Question: I have four 5x5 matrices that I want to compare to one "original"-matrix. I calculated the error of each matrix which results in a new 5x5 matrix that has the percentage error for each entry.
e.g.: Matrix_W
'''
Ac Bc Cc Dc Ec
Ar 0.04 0.03 0.02 0.05 0.06
Br 0.01 0.02 0.04 0.02 0.01
Cr 0.03 0.05 0.09 0.08 0.01
Dr 0.07 0.09 0.05 0.03 0.01
Er 0.01 0.03 0.05 0.05 0.08
'''
(r for row, c for column)
I stored four of these matrices in a pandas DataFrame:
'''
Ac Bc Cc Dc Ec rowValue mType
0.04 0.03 0.02 0.05 0.06 Ar W
0.01 0.02 0.04 0.02 0.01 Br W
0.03 0.05 0.09 0.08 0.01 Cr W
0.07 0.09 0.05 0.03 0.01 Dr W
0.01 0.03 0.05 0.05 0.08 Er W
0.04 0.04 0.03 0.01 0.02 Ar X
0.09 0.07 0.05 0.04 0.01 Br X
0.01 0.02 0.06 0.05 0.07 Cr X
......
0.06 0.08 0.04 0.03 0.09 Er Z
'''
Now, I want to create a 5x5 scatterplot matrix using seaborn to plot the error for each of the four matrices. Similar to this one, just with a 5 columns and rows:

So cell 0,0 (upper left corner) of the scatterplot matrix should show a plot of the error in position Ac, Ar of the four matrices. The x and y axis of the scatter plot matrix are independent: x_vars = Ac up to Ec; y_vars= Ar up to Er. The 'hue' should depend on the 'mType' variable.
The following code did not lead to the desired output:
'''
Import Seaborn as sns
g = sns.PairGrid(df, x_vars=df.columns[:-2], y_vars=df['rowValue'], hue=df['mType'])
g.map(sns.scatterplot)
'''
The result I get is a 20x5 matrix which does not seem to have an independent x and y-axis. I am not sure if the issue is how I store the data in the DataFrame, or if there are other things that I have to do beforehand to achieve the desired result. Any help is much appreciated!
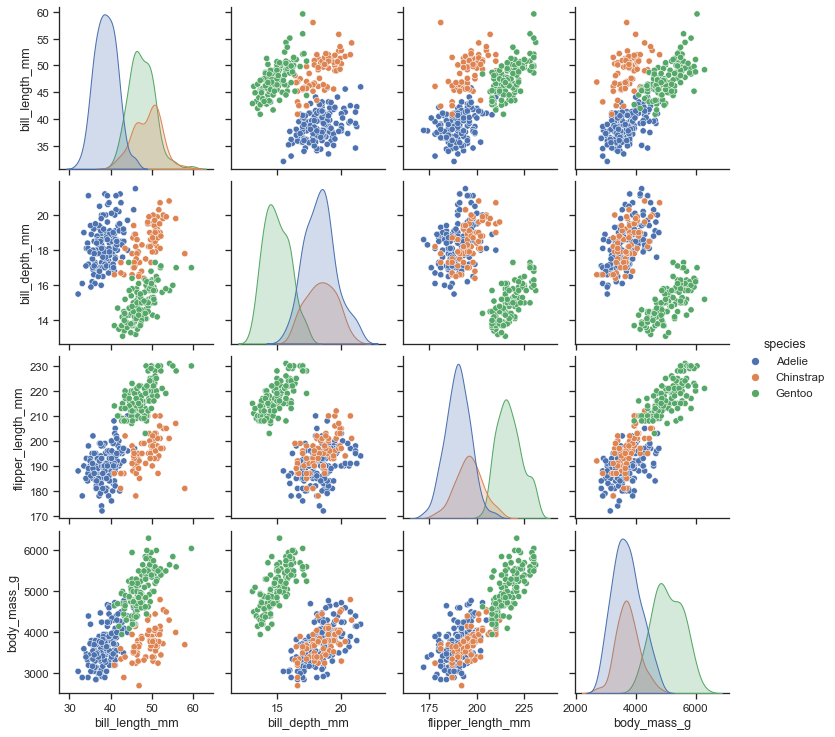
Answer: You can't do what you described: in order to plot a scatterplot you need two variables, one for x axis and one for y axis. With your set of data you will get a 5x5 grid of subplots and each subplot will contain 4 points (one for each 'mType'), but which other variables determinates the position of this 4 points within that subplot?
---
I suggest you a different approch.
You can plot 4 different 5x5 heatmap, one for each 'mType'. Each cell of these heatmaps has a color based on its value.
## Complete Code
'''
import pandas as pd
import numpy as np
import matplotlib.pyplot as plt
import seaborn as sns
from string import ascii_uppercase
# user input
np.random.seed(42)
matrix_size = 5
matrices = ['W', 'X', 'Y', 'Z']
# dataframe creation
n_matrix = len(matrices)
row_labels = [f'{lecter}r' for lecter in ascii_uppercase[:matrix_size]]
col_labels = [f'{lecter}c' for lecter in ascii_uppercase[:matrix_size]]
df = pd.DataFrame({'mType': np.repeat(matrices, matrix_size),
'rowValue': n_matrix*row_labels})
for col in col_labels:
df[col] = 0.05 + 0.01*np.random.randn(matrix_size*n_matrix)
# plotting
fig, ax = plt.subplots(1, n_matrix, figsize = (5*n_matrix, 5))
for i, mtype in enumerate(df['mType'].unique(), 0):
cbar = False if i != n_matrix - 1 else True
sns.heatmap(ax = ax[i],
data = df.loc[df['mType'] == mtype, col_labels],
vmin = 0.02,
vmax = 0.08,
annot = True,
cbar = cbar,
cmap = 'Spectral_r')
ax[i].tick_params(left = False, bottom = False)
ax[i].set_yticklabels(df['rowValue'].unique())
ax[i].set_title(mtype)
plt.show()
'''
The code above is generalized for any number of matrices and any matrix size.
In your case (4 matrices, size 5):
<URL>